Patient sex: M
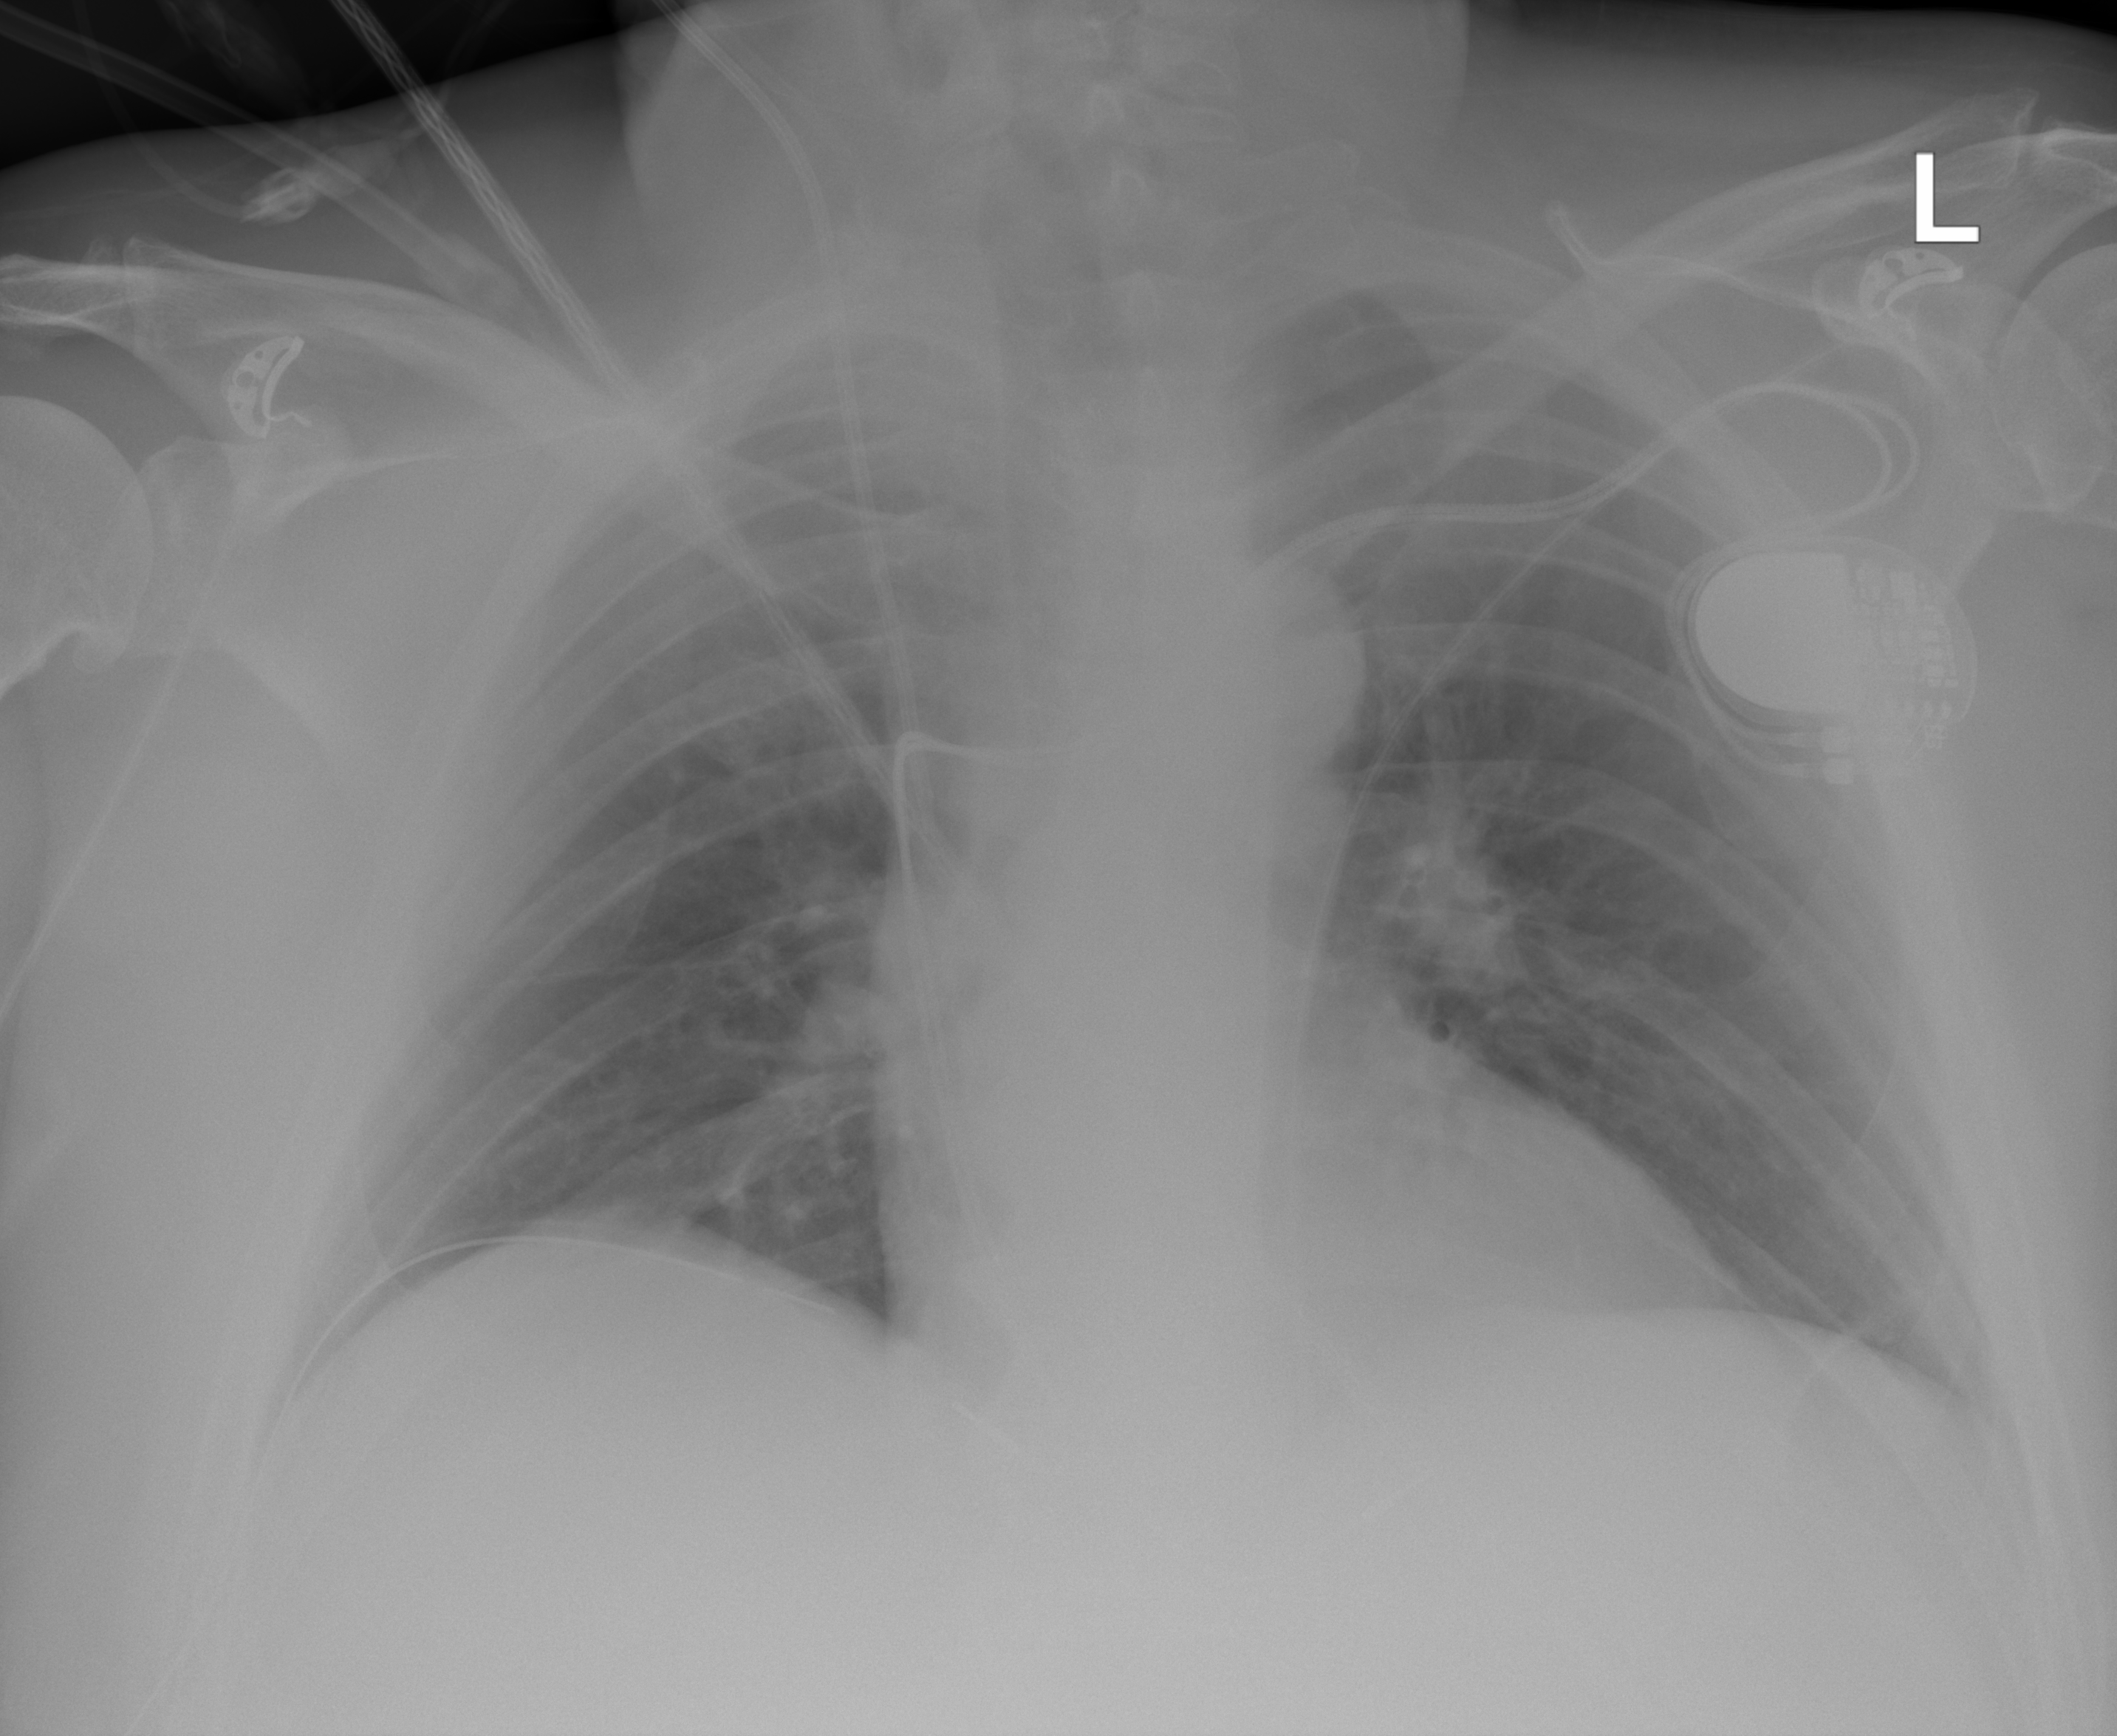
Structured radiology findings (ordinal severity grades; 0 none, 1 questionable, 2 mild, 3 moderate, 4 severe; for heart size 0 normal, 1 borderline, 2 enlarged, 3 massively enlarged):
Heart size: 1
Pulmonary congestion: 0
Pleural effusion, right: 0
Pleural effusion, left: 0
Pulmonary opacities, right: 0
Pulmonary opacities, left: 0
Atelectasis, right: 0
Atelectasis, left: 0